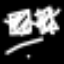
Label: hourglass